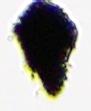
Label: Detritus